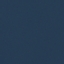
Land use / land cover class: SeaLake